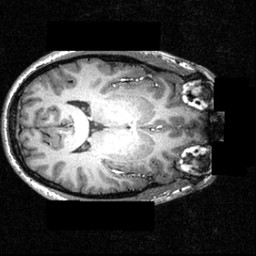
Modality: T1w
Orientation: axial
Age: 24
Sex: male
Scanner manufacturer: siemens
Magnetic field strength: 3.951 T
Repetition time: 1.5 s
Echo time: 0.00335 s